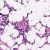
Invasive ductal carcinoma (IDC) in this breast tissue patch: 0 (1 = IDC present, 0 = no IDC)